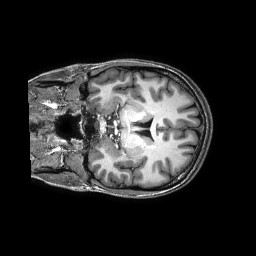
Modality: T1w
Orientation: coronal
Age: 30
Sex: female